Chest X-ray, PA view. Patient: 49 years old, sex M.
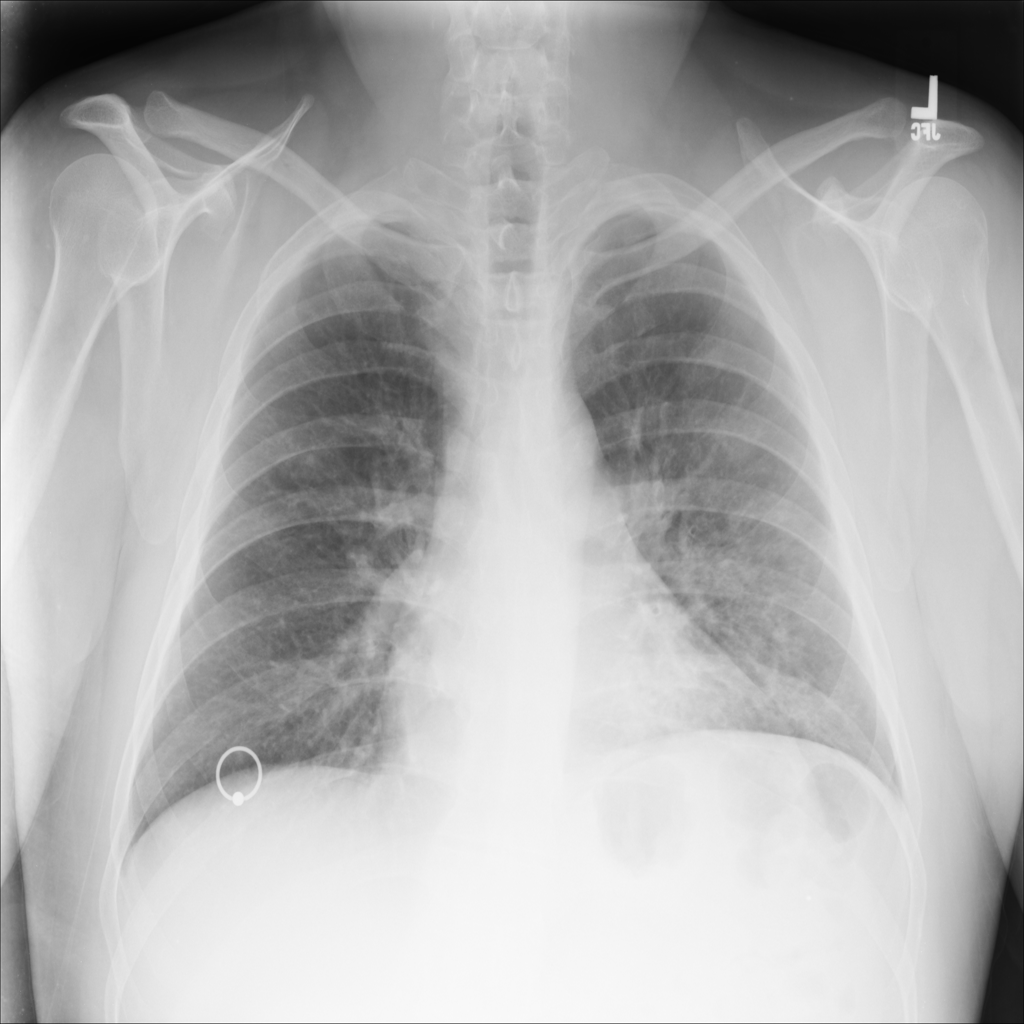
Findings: Pneumonia